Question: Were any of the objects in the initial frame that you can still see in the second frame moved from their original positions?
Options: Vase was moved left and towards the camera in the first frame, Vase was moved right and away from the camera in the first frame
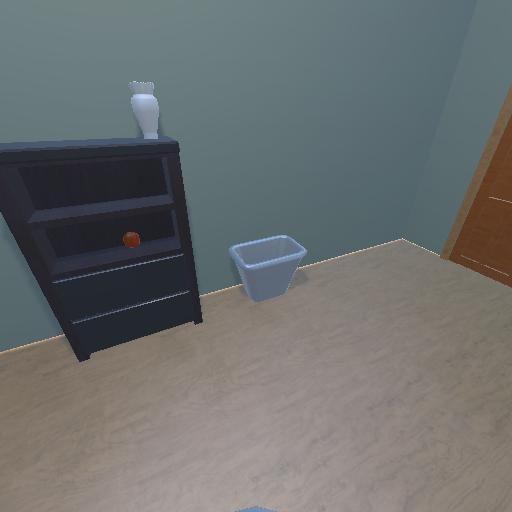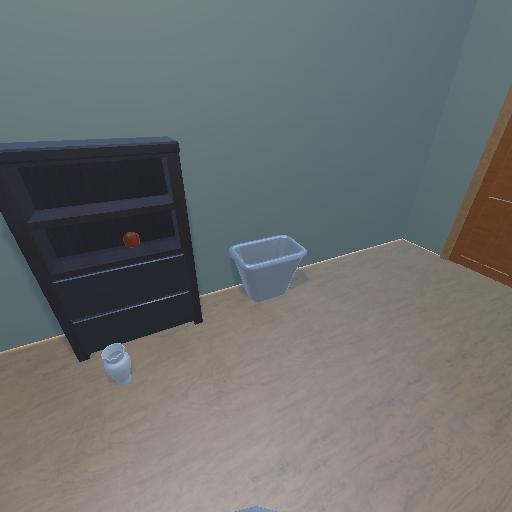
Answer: Vase was moved left and towards the camera in the first frame